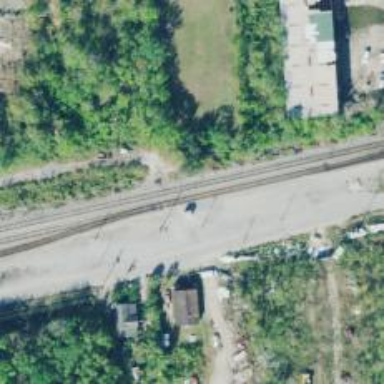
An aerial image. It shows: Site related to railway infrastructure.